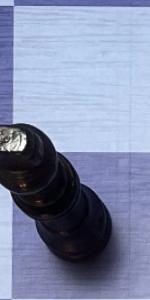
Label: King_Black